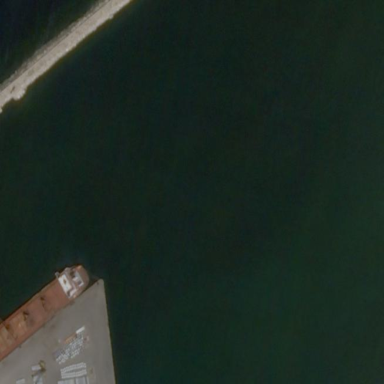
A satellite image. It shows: Harbor with water.